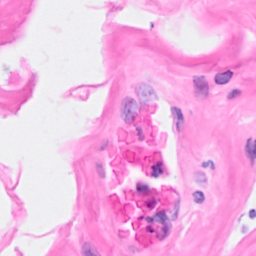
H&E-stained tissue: Breast